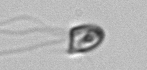
Label: flagellate_morphotype1